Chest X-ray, PA view. Patient: 58 years old, sex F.
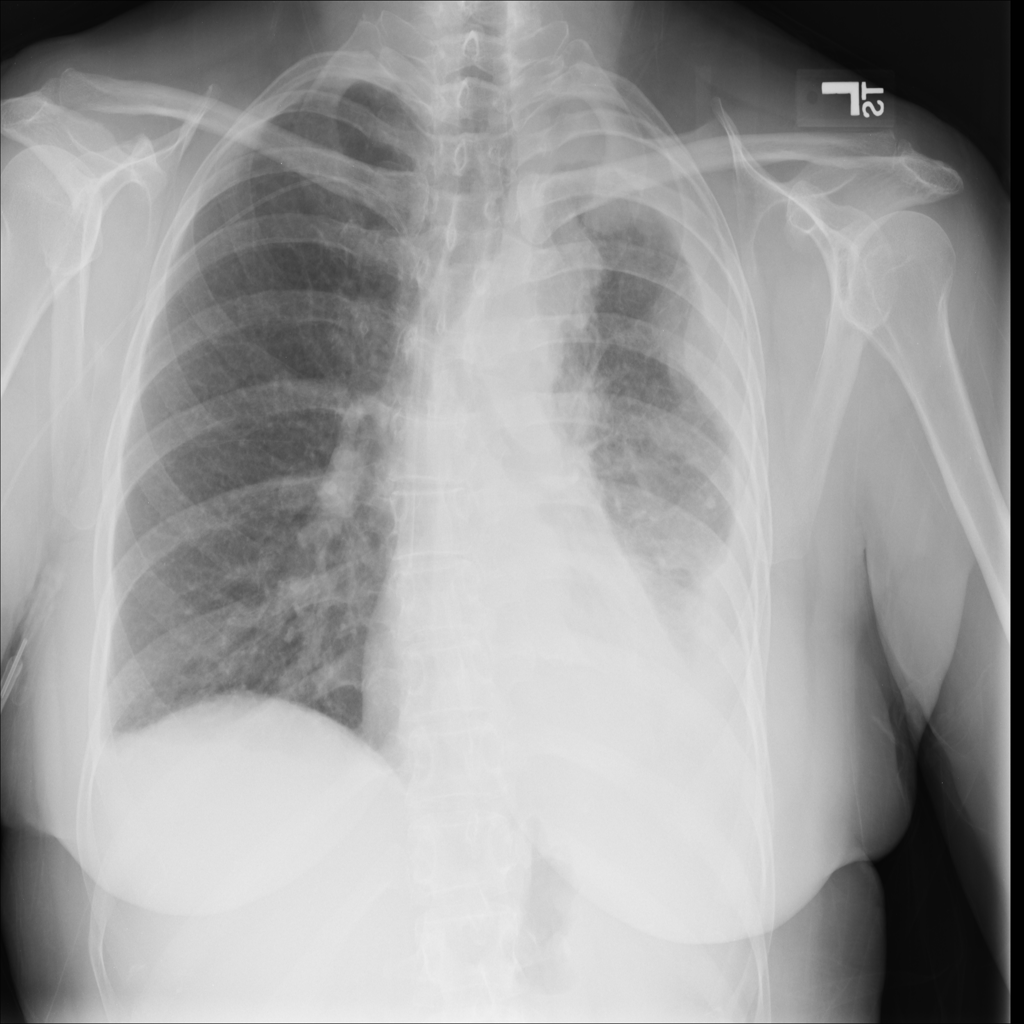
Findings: No Finding